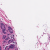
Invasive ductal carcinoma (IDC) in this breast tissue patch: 0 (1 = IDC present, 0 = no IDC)